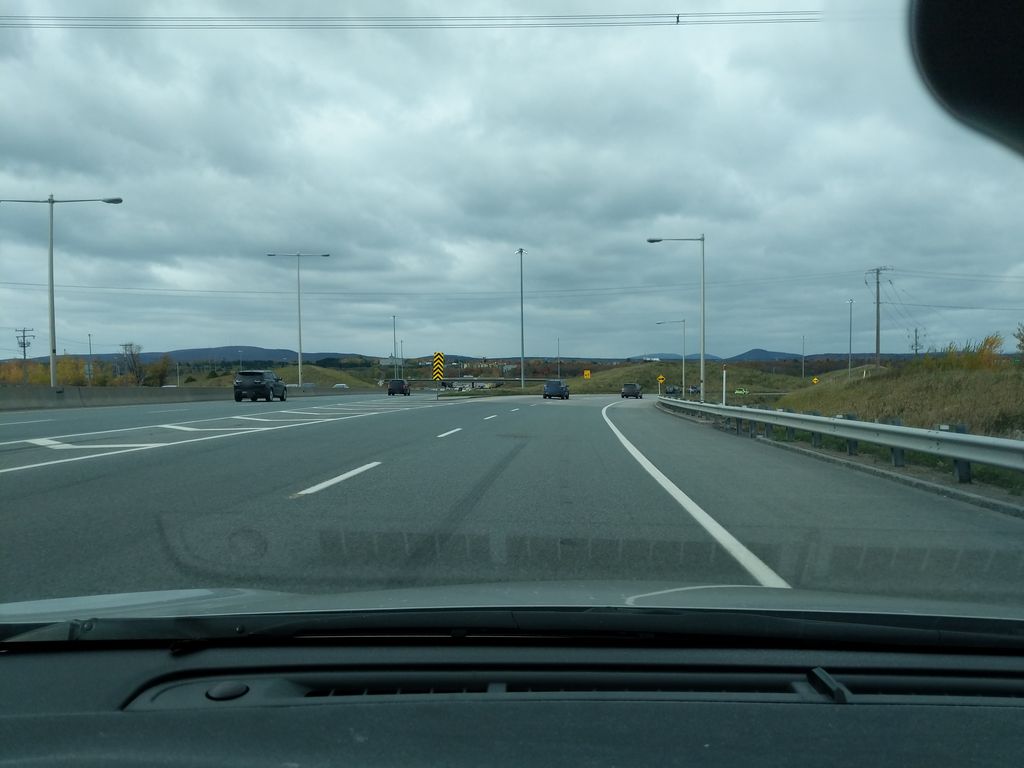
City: quebec_city